Aerial crown-view tile of a tropical tree (Barro Colorado Island, Panama), acquired 20250616:
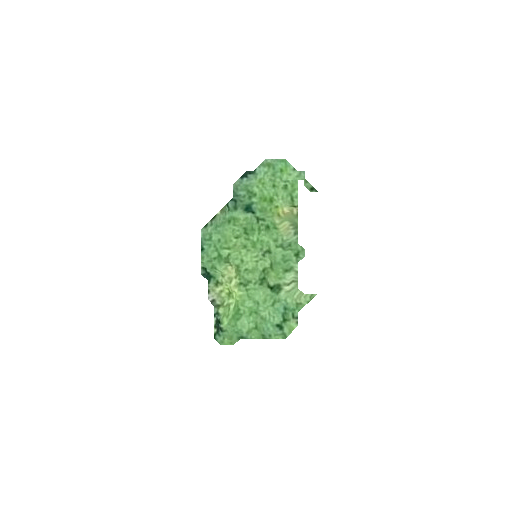
Species: Alseis blackiana
GBIF accepted scientific name: Alseis blackiana
Crown area: 21.308 m²